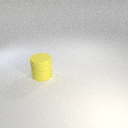
large yellow rubber cylinder